Question: I just deployed a reporting service page at our server. But every time I access the page, it keeps asking me for username and password to the datasource (our database).

Since the report will be opened for public users, I have to keep the username and password confidential and couldn't share it with the public user.
I know there's a way to hide this. I'm thinking there's thing that I missed when configuring the setting for the deployment. Could you guys help me on this ?
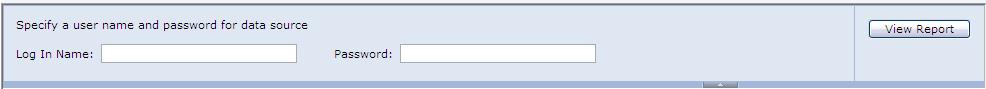
Answer: You need to go to the properties of the datasource of the report and look at the credentials piece. There are several options there - from there you can set up credentials for the report to run as and your users will not see this. That should do it.